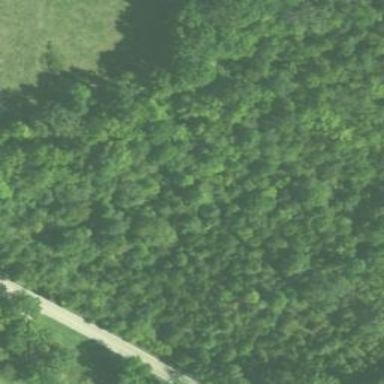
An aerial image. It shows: Beautiful woodland area.